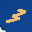
Label: 3